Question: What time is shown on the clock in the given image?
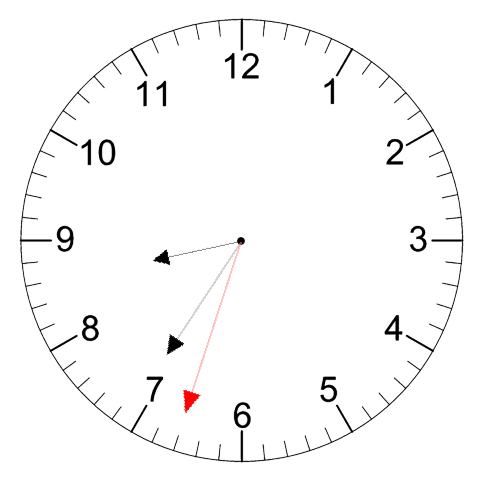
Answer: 08:35:33